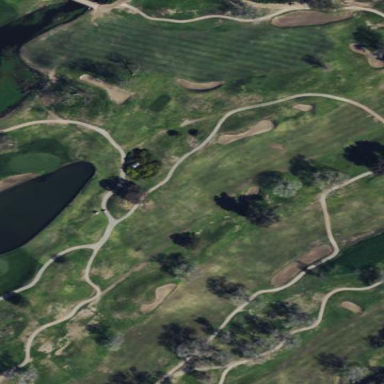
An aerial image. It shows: Golf fairway in the image.